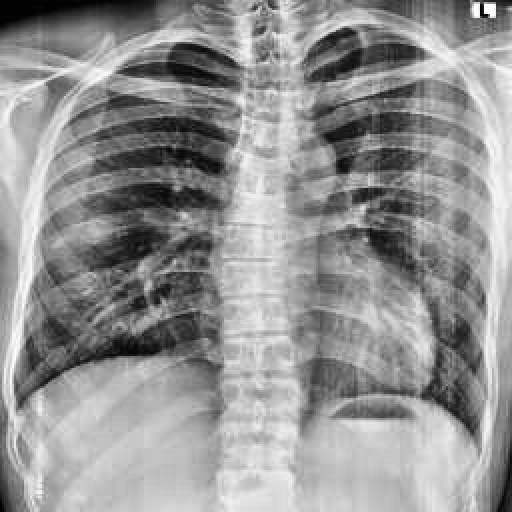
Finding: NORMAL